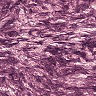
Metastatic tissue present: no